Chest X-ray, PA view. Patient: 52 years old, sex M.
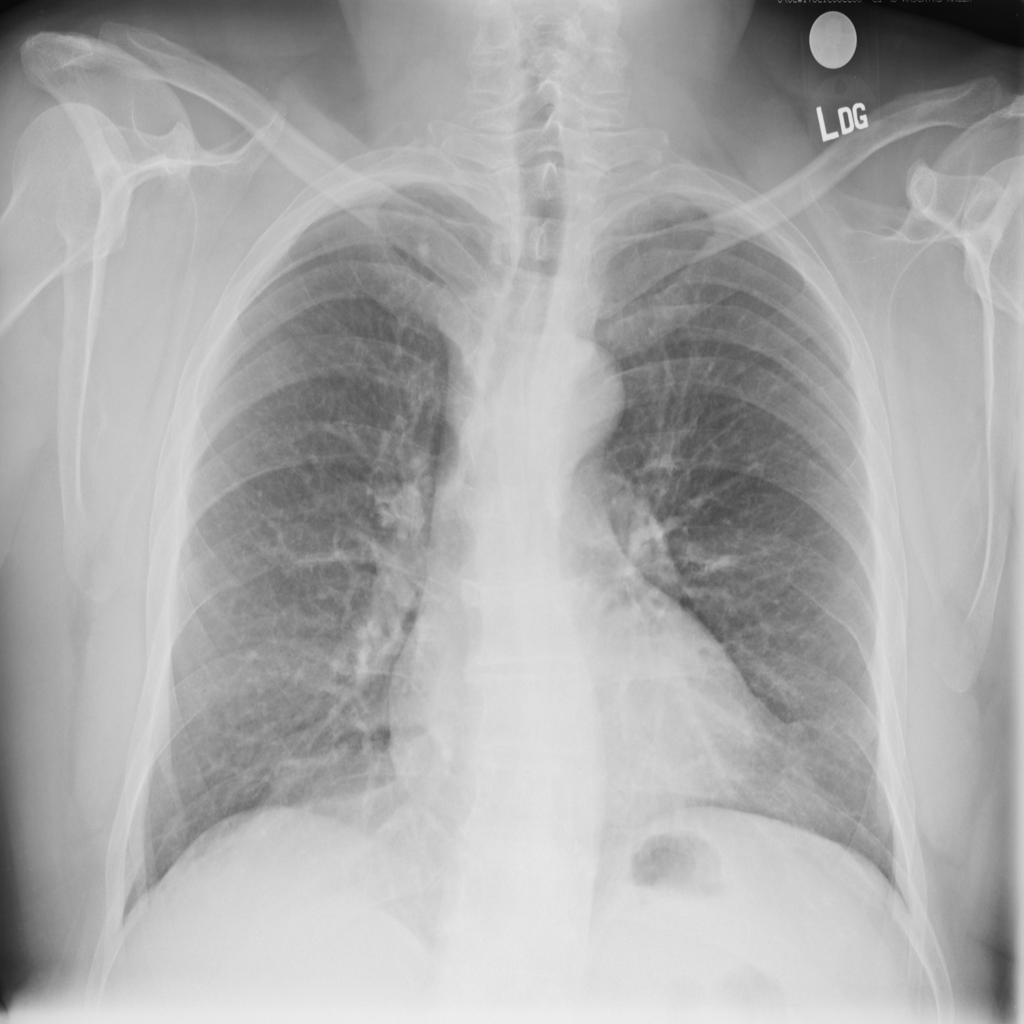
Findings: No Finding